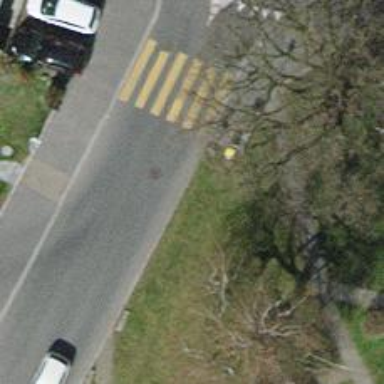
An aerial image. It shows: Post box.